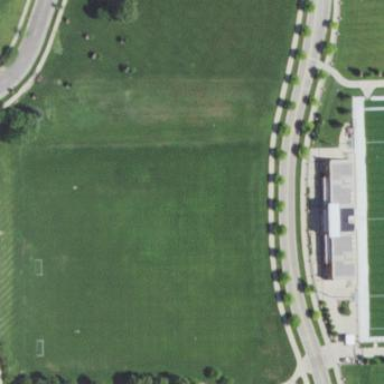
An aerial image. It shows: Soccer pitch designated for leisure and sports activities.